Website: crate-barrel
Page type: account-dashboard
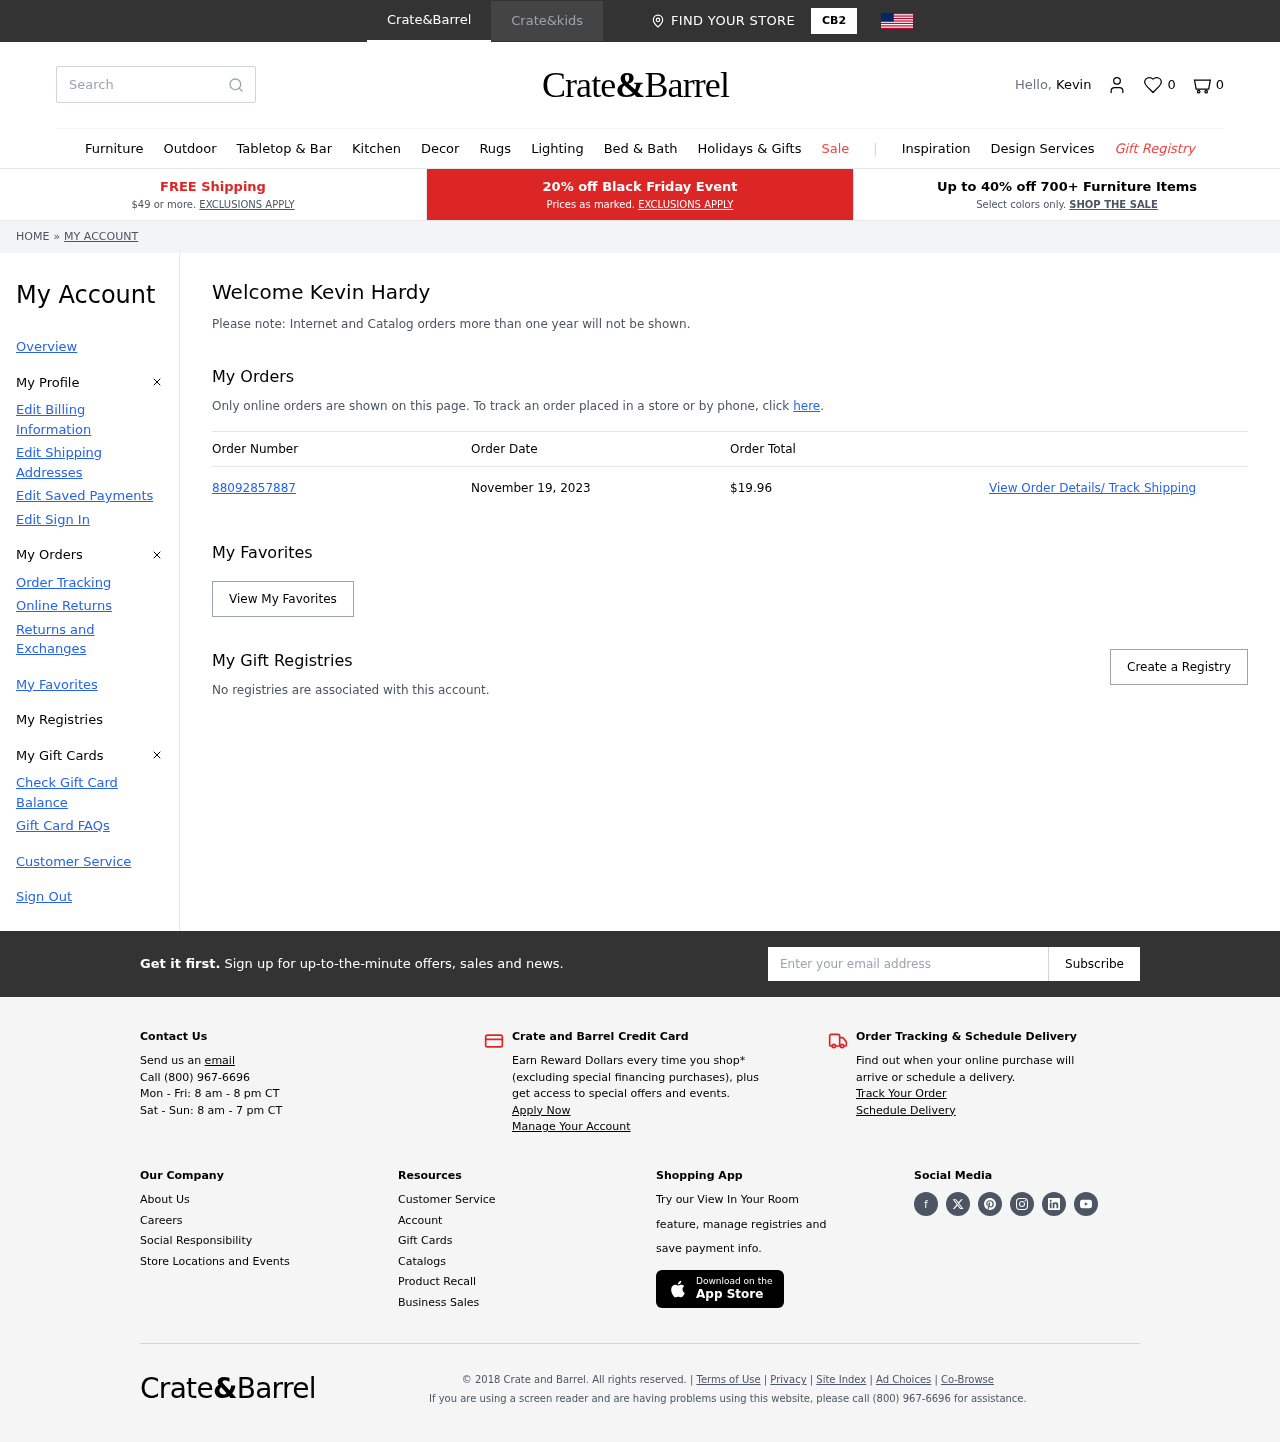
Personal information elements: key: PII_EMAIL
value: kevin.hardy@hotmail.com
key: PII_FIRSTNAME
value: Kevin
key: PII_FULLNAME
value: Kevin Hardy
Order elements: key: ORDER_NUM_ITEMS
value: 0
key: ORDER_NUMBER
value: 88092857887
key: ORDER_DATE
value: November 19, 2023
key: ORDER_TOTAL
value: $19.96
Search elements: key: HEADER_SEARCH
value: Search
Other elements: key: FAVORITES_COUNT
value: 0